Question: Create UITabbarController with xib for 5.0, which worked fine.
But when app is installed in 4-inch device, tabbar item is misplaced. Attached screenshot.
How this can be fixed. Am using UITabbarController in xib
Thanks in advance,

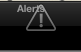
Answer: I faced the same issue with UIBarButton, it only happens with System icons in my case, using custom icons worked fine.
I couldn't find a proper solution, but subclassing the object and changing the frame position of the image after the fact seems to work.
I'll update this if I find a solution that works consistently.
related post:
<URL>